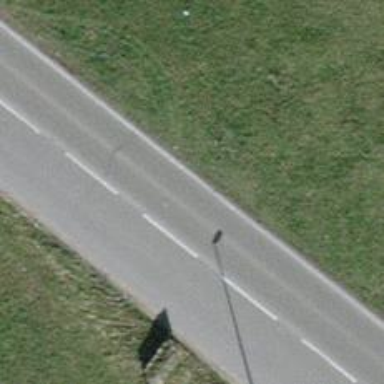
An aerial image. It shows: Unclassified road with asphalt surface.